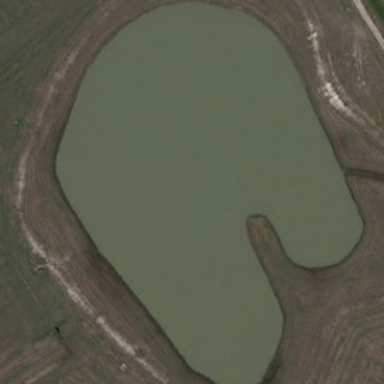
A green pond is surrounded by cropped meadow .